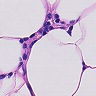
Metastatic tissue present: no